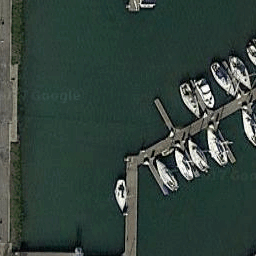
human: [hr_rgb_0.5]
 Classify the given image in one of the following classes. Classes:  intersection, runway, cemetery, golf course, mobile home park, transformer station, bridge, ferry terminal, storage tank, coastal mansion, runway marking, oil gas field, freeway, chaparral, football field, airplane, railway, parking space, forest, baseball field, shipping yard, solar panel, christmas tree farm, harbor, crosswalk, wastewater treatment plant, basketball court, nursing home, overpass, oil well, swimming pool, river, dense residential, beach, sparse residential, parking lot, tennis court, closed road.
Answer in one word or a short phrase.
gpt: harbor